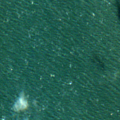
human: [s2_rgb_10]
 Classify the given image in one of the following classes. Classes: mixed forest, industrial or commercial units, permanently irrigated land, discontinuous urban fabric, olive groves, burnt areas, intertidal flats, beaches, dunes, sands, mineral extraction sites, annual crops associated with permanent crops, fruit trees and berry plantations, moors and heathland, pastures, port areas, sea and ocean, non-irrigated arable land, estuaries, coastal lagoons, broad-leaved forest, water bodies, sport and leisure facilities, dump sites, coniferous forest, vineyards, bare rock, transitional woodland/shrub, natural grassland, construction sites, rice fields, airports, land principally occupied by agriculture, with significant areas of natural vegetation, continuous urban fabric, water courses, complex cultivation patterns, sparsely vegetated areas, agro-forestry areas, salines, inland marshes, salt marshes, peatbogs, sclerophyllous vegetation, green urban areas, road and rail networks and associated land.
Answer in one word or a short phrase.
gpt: sea and ocean